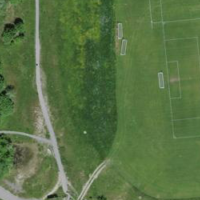
EUNIS habitat code: 53
Species observed at this site:
Cardamine pratensis